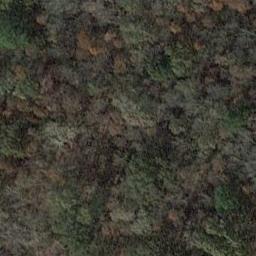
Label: forest